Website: apple
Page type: cart
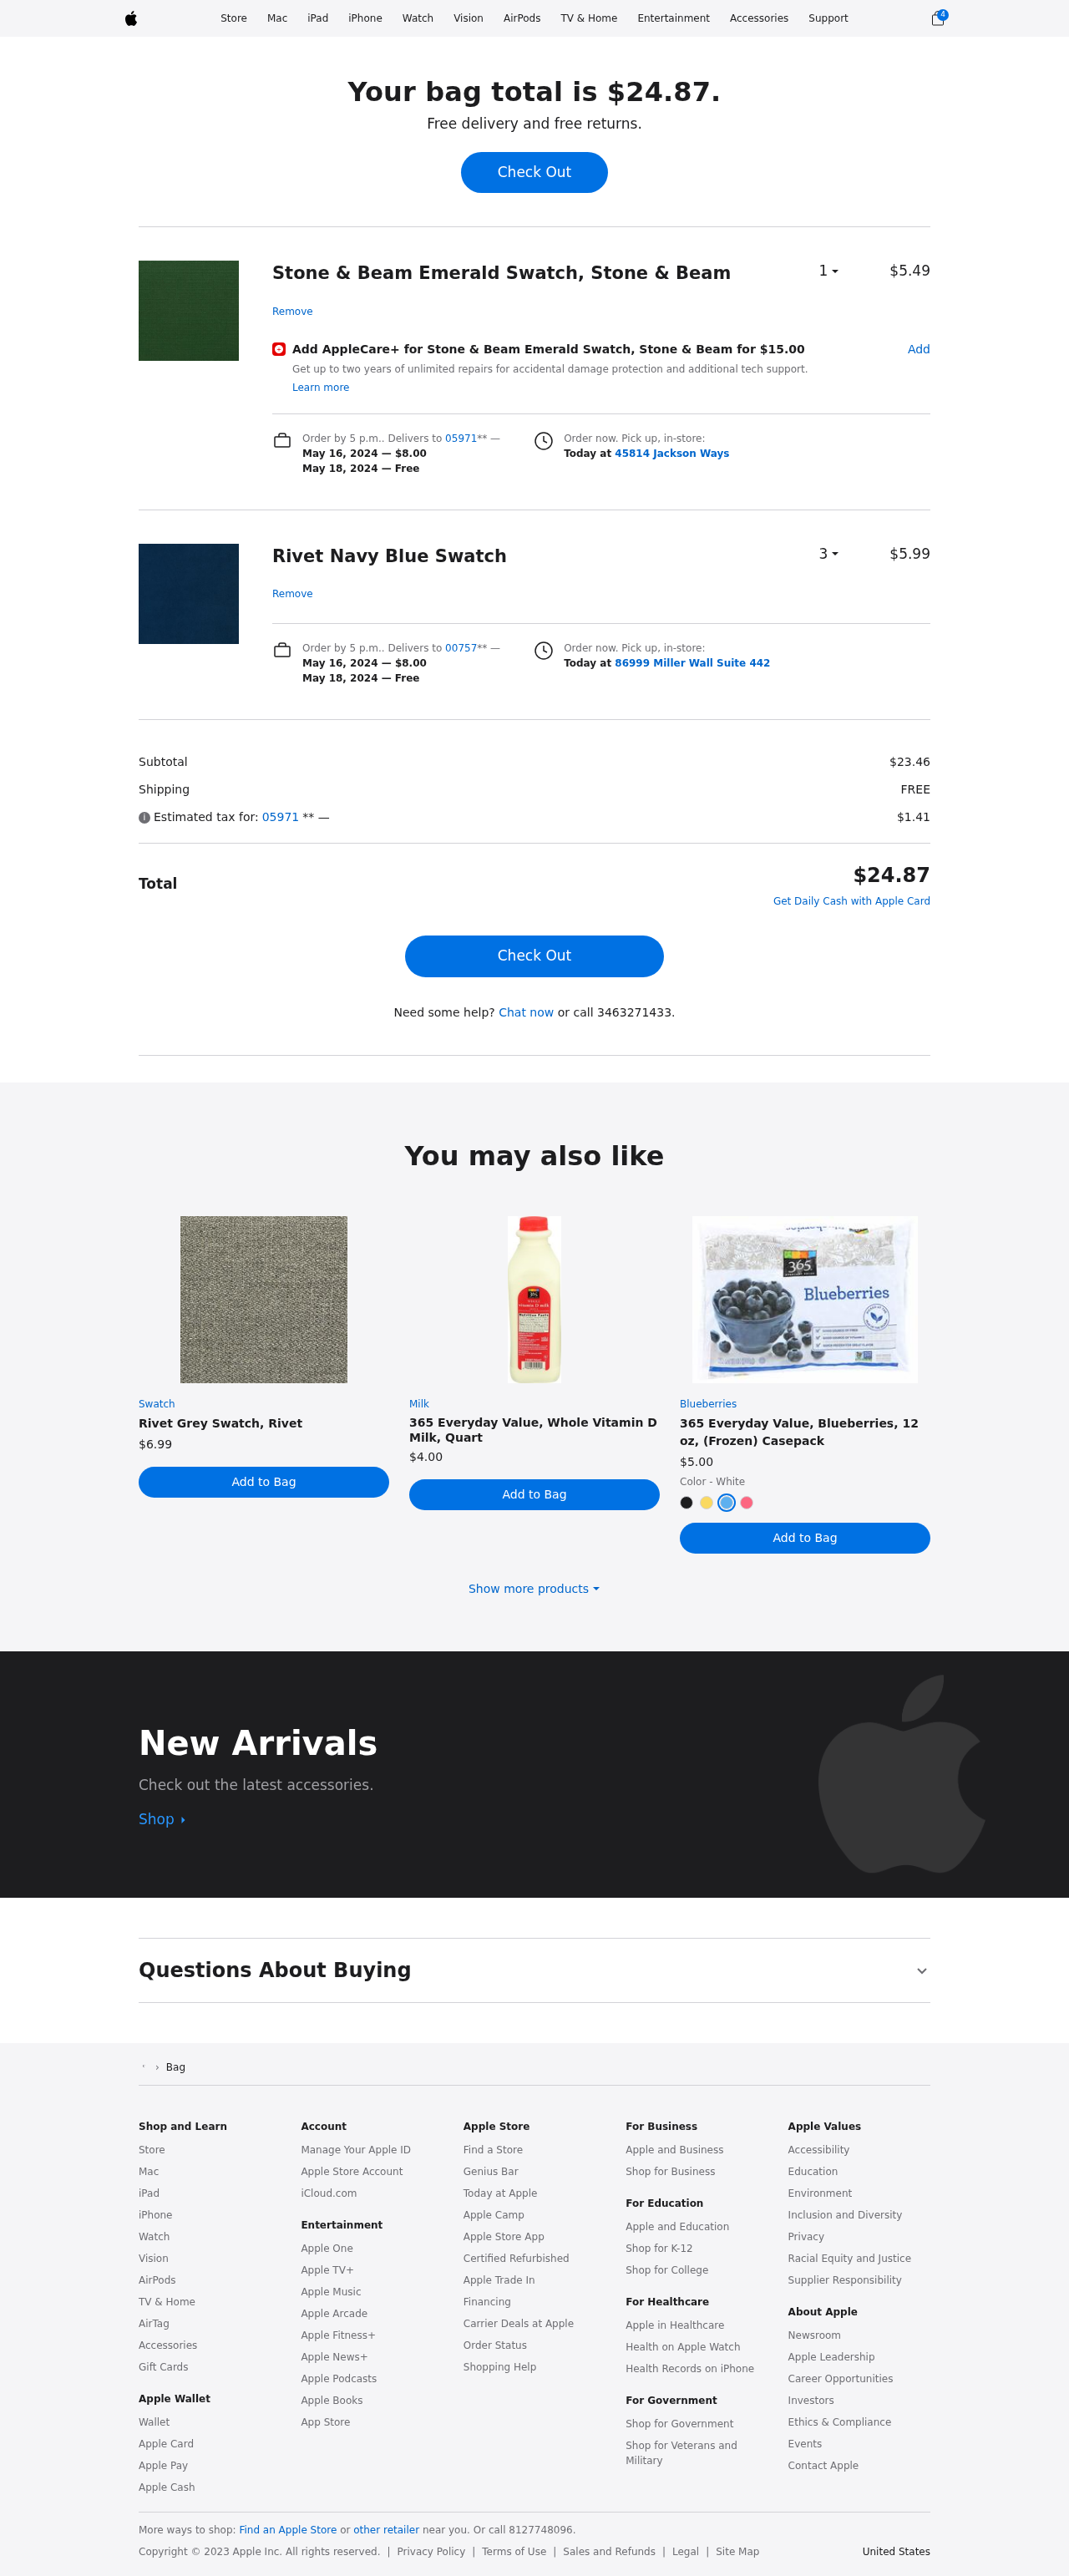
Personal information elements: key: PII_LOCATION1_STREET
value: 45814 Jackson Ways
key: PII_LOCATION2_STREET
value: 86999 Miller Wall Suite 442
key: PII_PHONE
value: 3463271433
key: PII_POSTCODE
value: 05971
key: PII_POSTCODE2
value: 00757
Product elements: key: PRODUCT1_NAME
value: Stone & Beam Emerald Swatch, Stone & Beam
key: PRODUCT1_PRICE
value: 5.49
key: PRODUCT1_QUANTITY
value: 1
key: PRODUCT2_NAME
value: Rivet Navy Blue Swatch
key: PRODUCT2_PRICE
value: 5.99
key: PRODUCT2_QUANTITY
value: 3
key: PRODUCT3_ITEM_CATEGORY
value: Swatch
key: PRODUCT3_NAME
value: Rivet Grey Swatch, Rivet
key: PRODUCT3_PRICE
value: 6.99
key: PRODUCT4_ITEM_CATEGORY
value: Milk
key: PRODUCT4_NAME
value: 365 Everyday Value, Whole Vitamin D Milk, Quart
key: PRODUCT4_PRICE
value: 4
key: PRODUCT5_ITEM_CATEGORY
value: Blueberries
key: PRODUCT5_NAME
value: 365 Everyday Value, Blueberries, 12 oz, (Frozen) Casepack
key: PRODUCT5_PRICE
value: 5
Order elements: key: ORDER_NUM_ITEMS
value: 4
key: ORDER_TOTAL
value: $24.87
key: ORDER_SHIPPING_DATE
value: May 16, 2024
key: ORDER_SHIPPING_COST
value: $8.00
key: ORDER_DELIVERY_DATE
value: May 18, 2024
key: ORDER_SHIPPING_DATE2
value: May 16, 2024
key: ORDER_SHIPPING_COST2
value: $8.00
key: ORDER_DELIVERY_DATE2
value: May 18, 2024
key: ORDER_SUBTOTAL
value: $23.46
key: ORDER_SHIPPING_COST_SUMMARY
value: FREE
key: ORDER_TAX
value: $1.41
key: ORDER_TOTAL2
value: $24.87
Other elements: key: APPLECARE_PRICE
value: $15.00